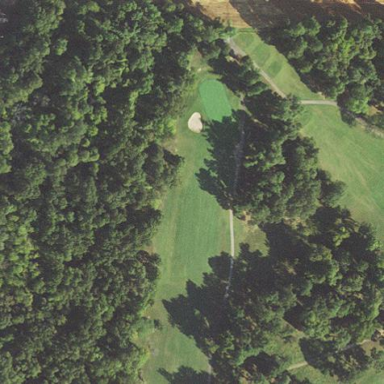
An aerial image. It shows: Rough grassy area used for golf.